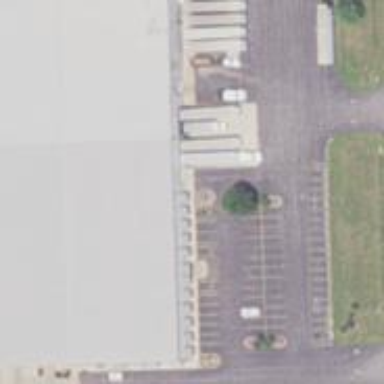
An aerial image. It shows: Commercial building.